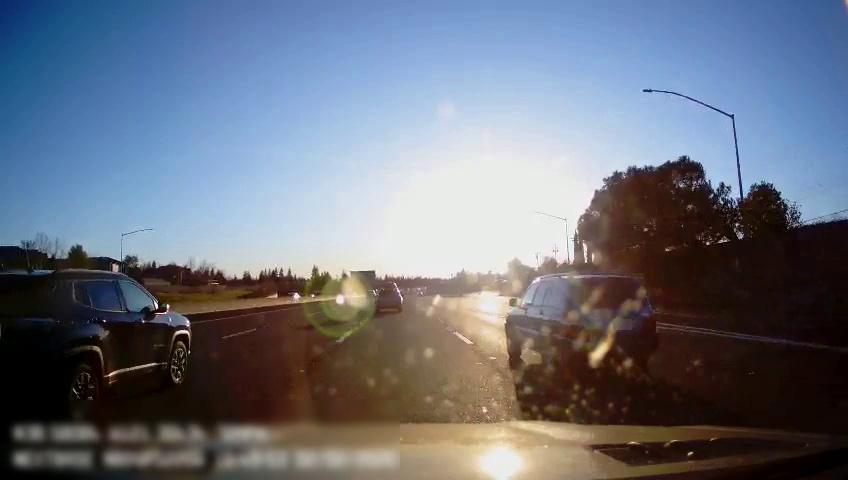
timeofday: Day
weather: Sunny
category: Drivable Space
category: Vehicles | SUV
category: Vehicles | SUV
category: Vehicles | SUV
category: Lanes | Alternate Lane
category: Lanes | Alternate Lane
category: Lanes | Current Lane
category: Lanes | Current Lane
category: Lanes | Alternate Lane
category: Lanes | Alternate Lane
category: Lanes | Alternate Lane
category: Traffic | Signs